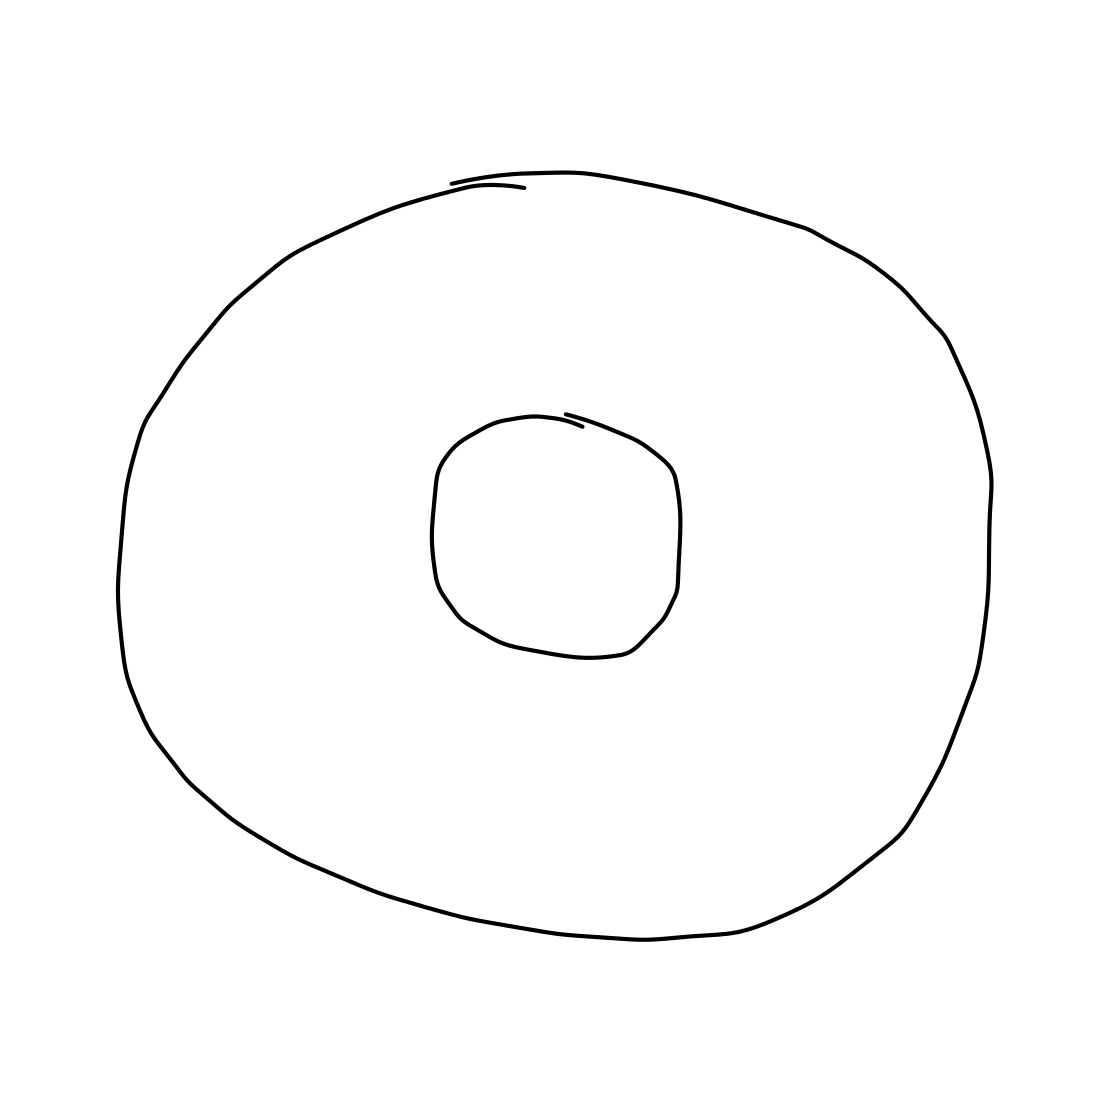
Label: donut